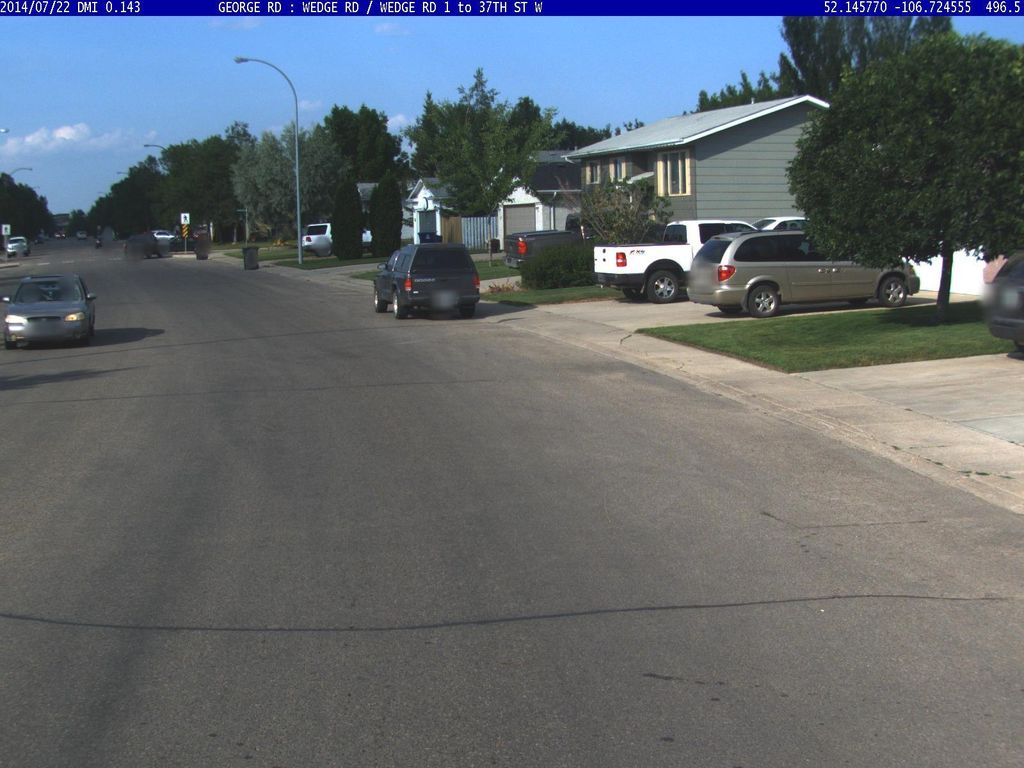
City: saskatoon